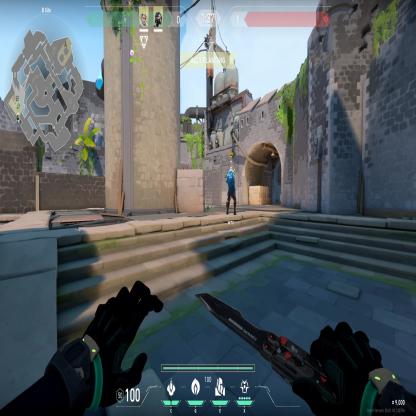
Label: teammate